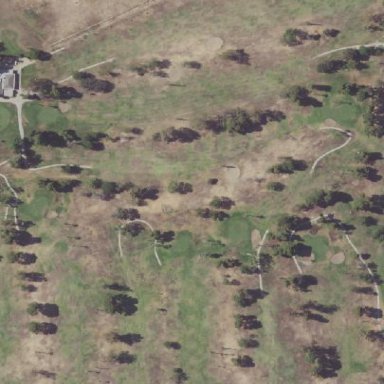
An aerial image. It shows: Golf course.